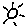
Label: sun